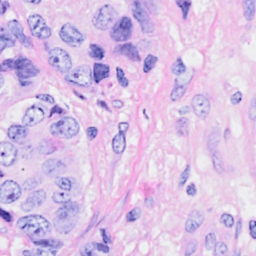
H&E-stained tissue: Breast